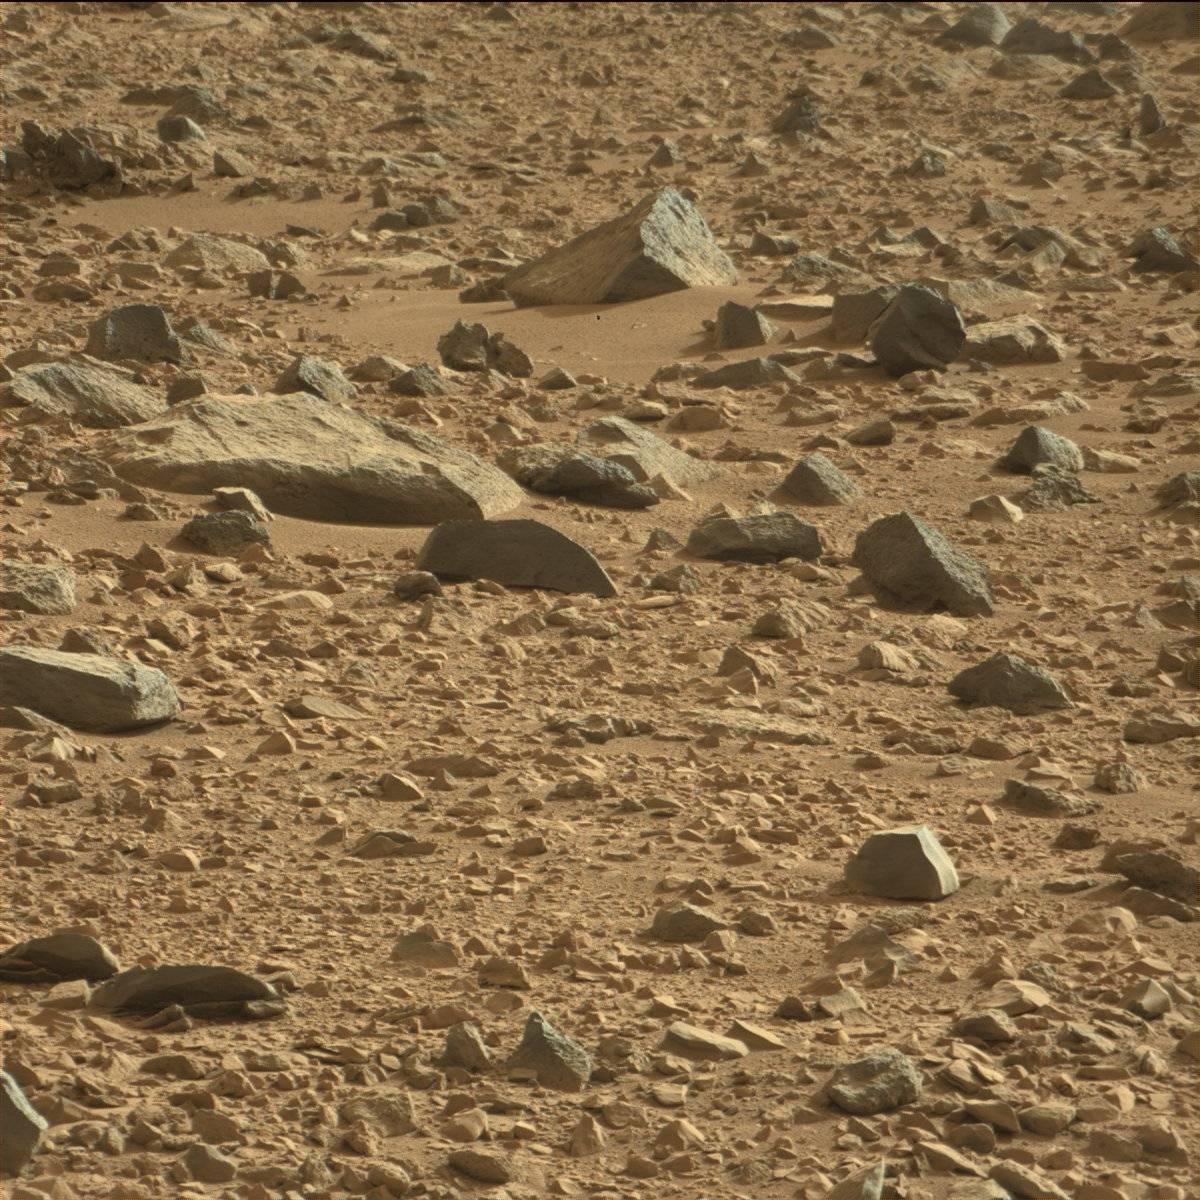
Terrain classes present: Bedrock, Rock, Sand / Soil